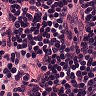
Metastatic tissue present: no